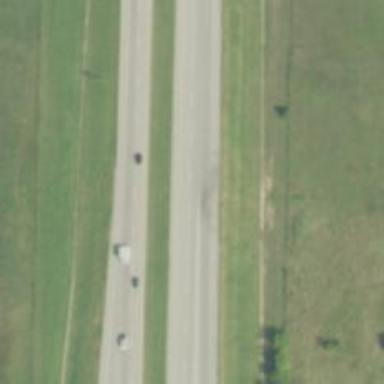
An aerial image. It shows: Trunk link highway.